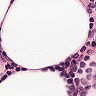
Metastatic tissue present: no